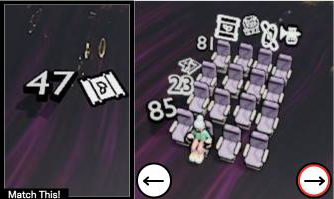
Task: seats
Answer: no